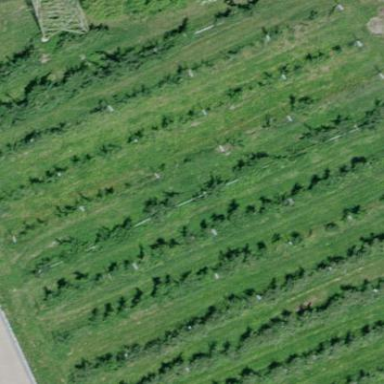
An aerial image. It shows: Orchard.